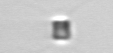
Label: Chaetoceros_tenuissimus